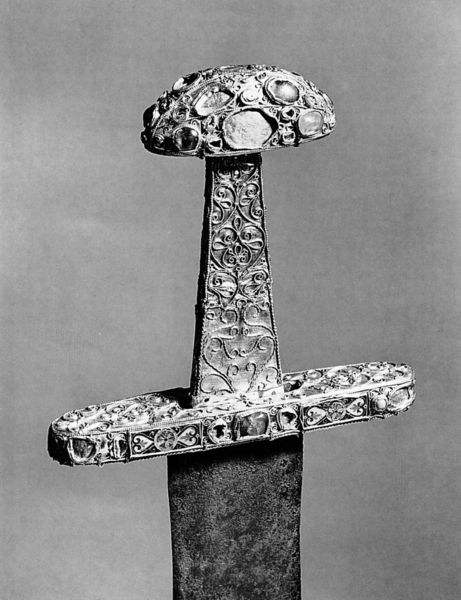
Titel: Gefäß des Essener Zeremonialschwertes
Institution: Essen, Münsterschatz
Schlagwörter: weiß, grau, schwarz, muster, alt, schneide, edelsteine, ranken, metall, foto, fotografie, griff, klinge, schwarzweiß, schwert, photo, verziert, knauf, schwertgriff, stahl, schaft, stumpf, ziseliert, fot, schwerz, teil, diamant